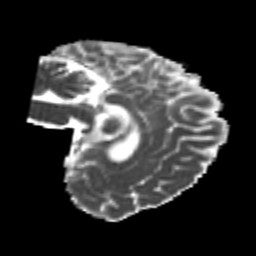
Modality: MD
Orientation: sagittal
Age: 26
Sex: female
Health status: healthy
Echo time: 0.074 s